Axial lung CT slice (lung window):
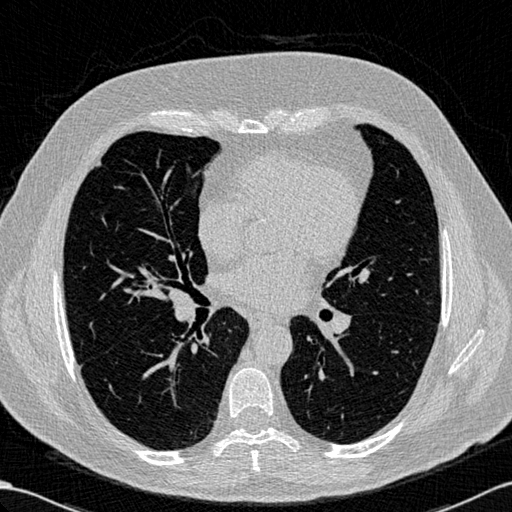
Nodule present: no